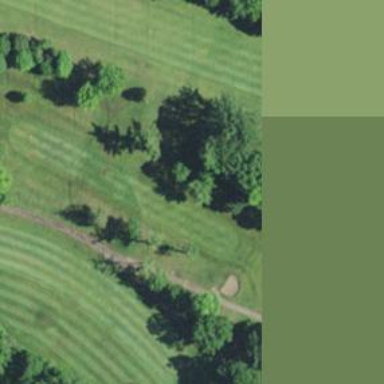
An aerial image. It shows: Golf fairway in the image.